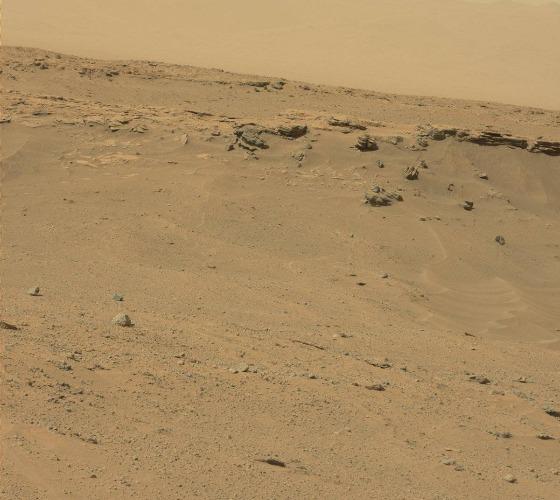
Terrain classes present: Bedrock, Gravel / Sand / Soil, Rock, Sky / Distant Mountains